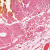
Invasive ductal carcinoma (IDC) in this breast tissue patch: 0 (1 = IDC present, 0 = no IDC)